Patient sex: F
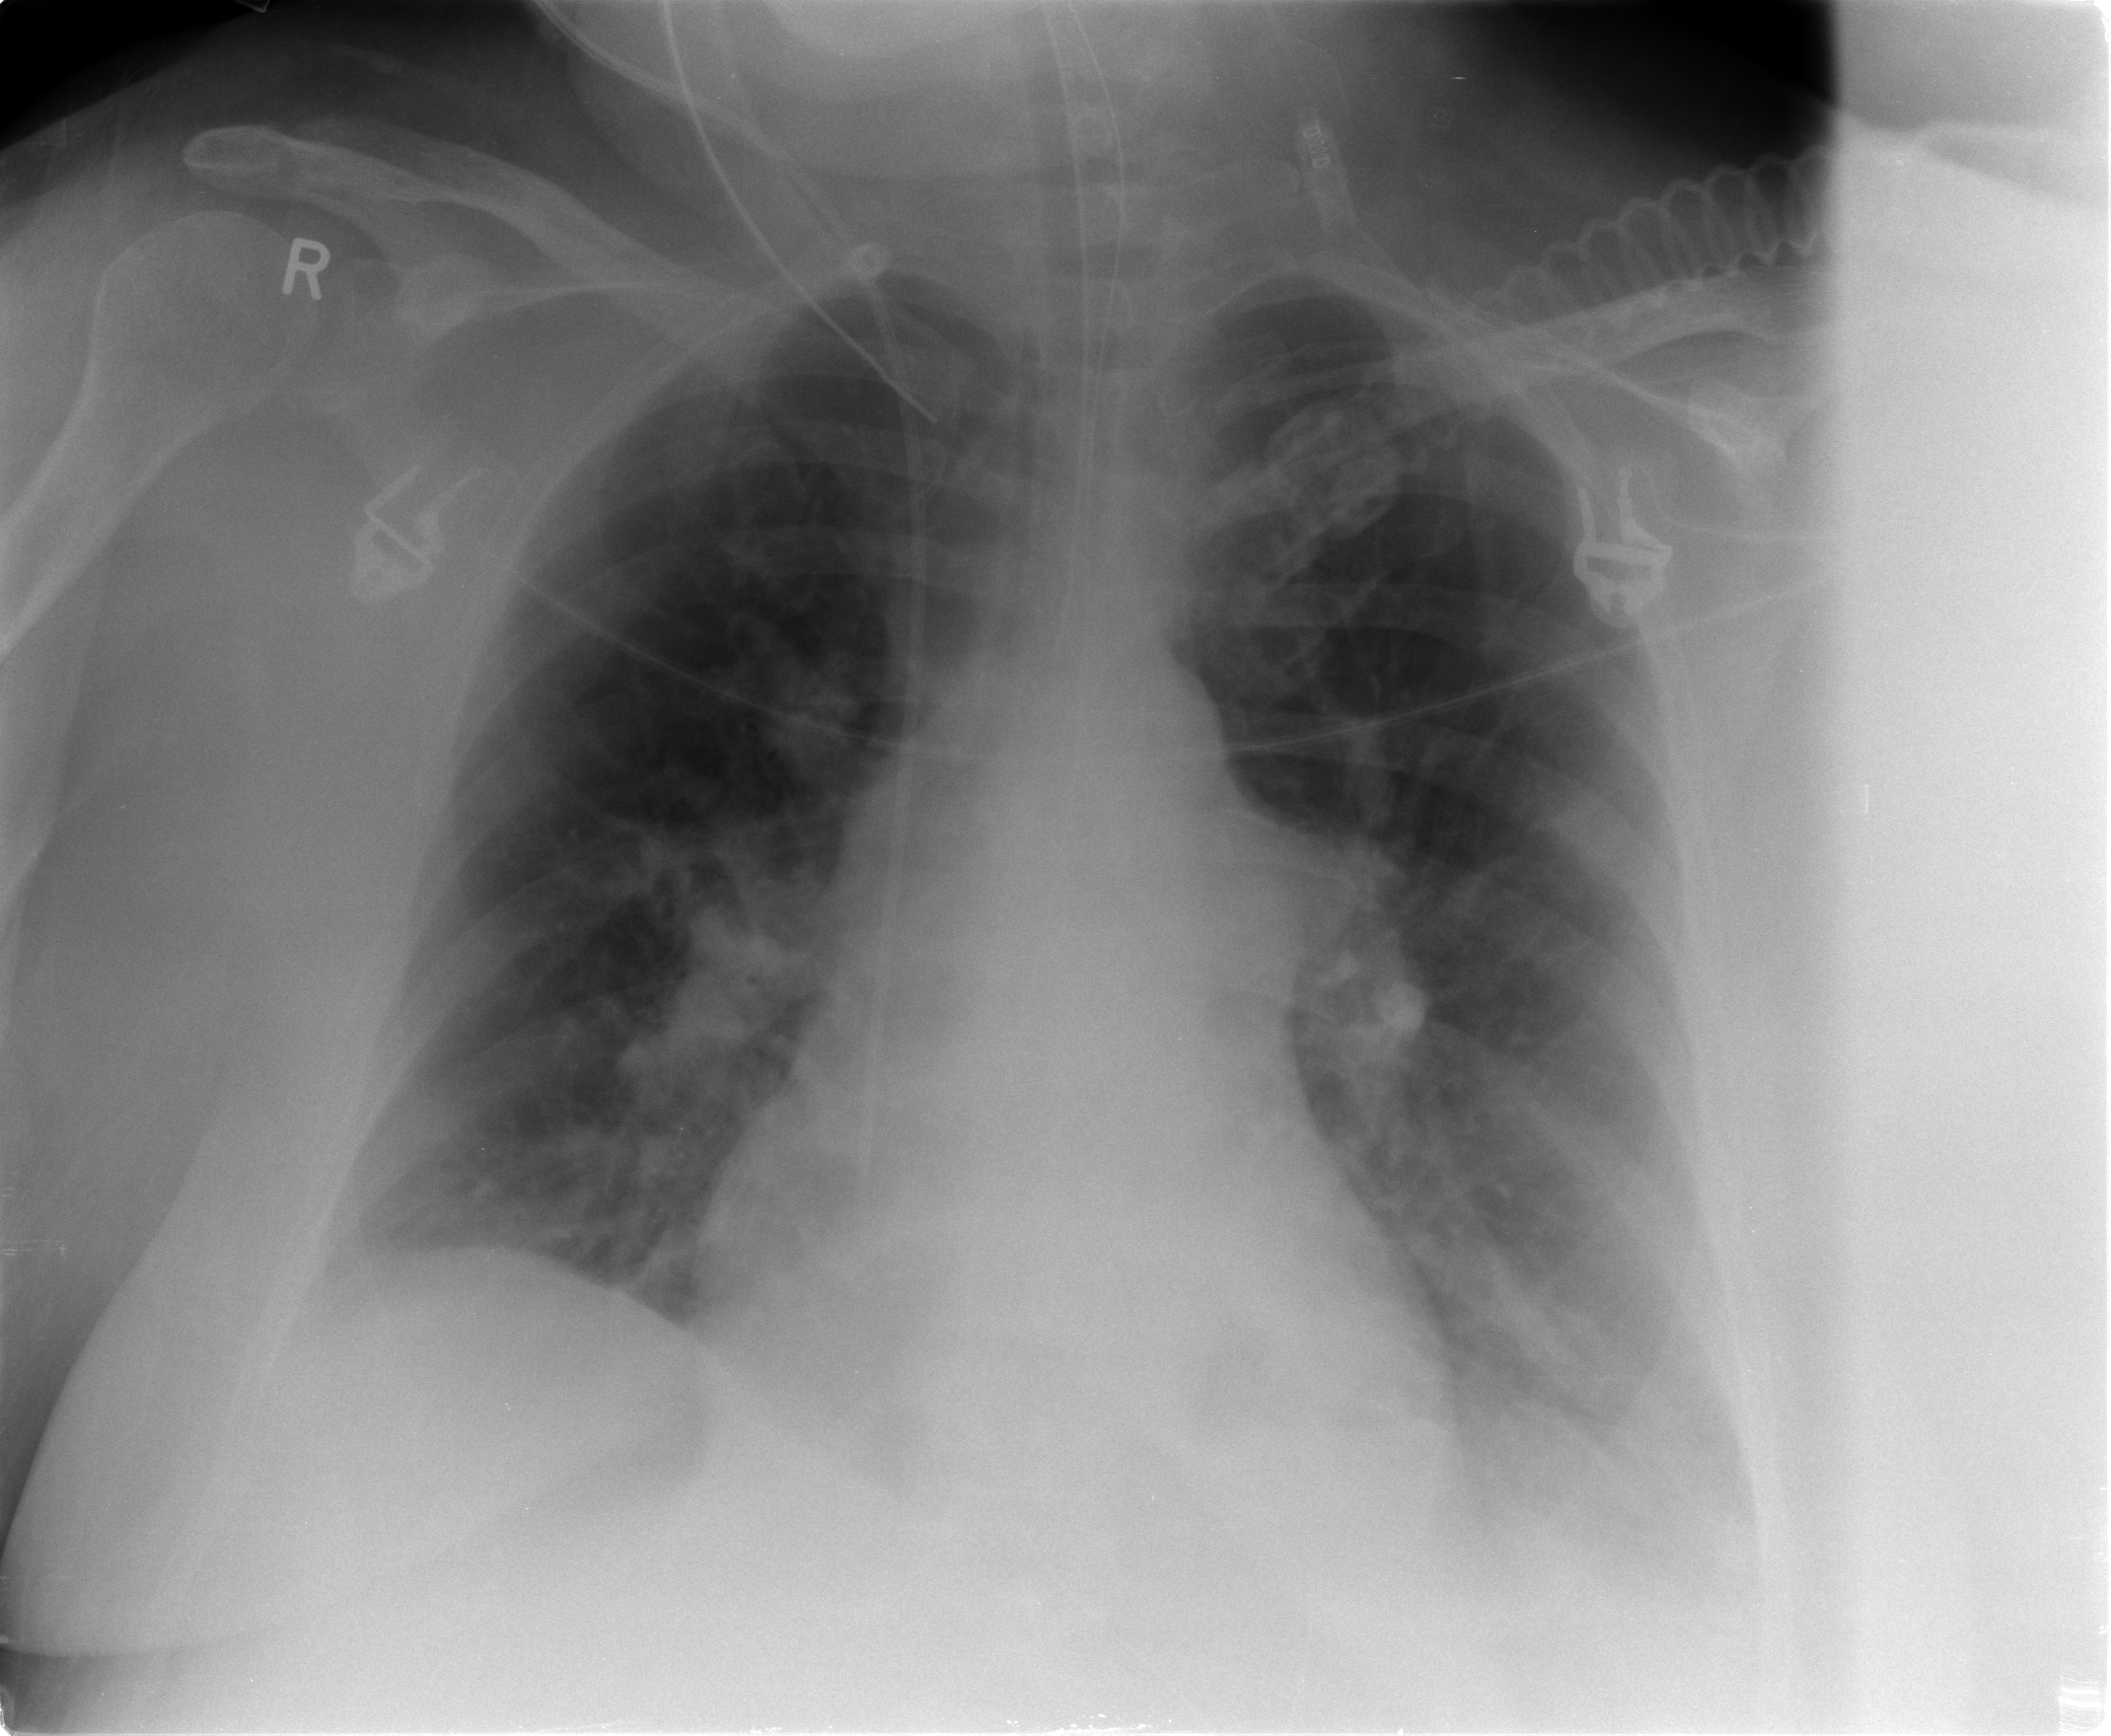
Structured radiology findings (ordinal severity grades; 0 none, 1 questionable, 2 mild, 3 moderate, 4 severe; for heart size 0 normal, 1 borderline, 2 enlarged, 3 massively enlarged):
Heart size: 2
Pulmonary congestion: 2
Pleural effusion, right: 0
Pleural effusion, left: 1
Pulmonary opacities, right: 0
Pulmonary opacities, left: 0
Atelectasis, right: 0
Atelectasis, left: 2